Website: apple
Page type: account-dashboard
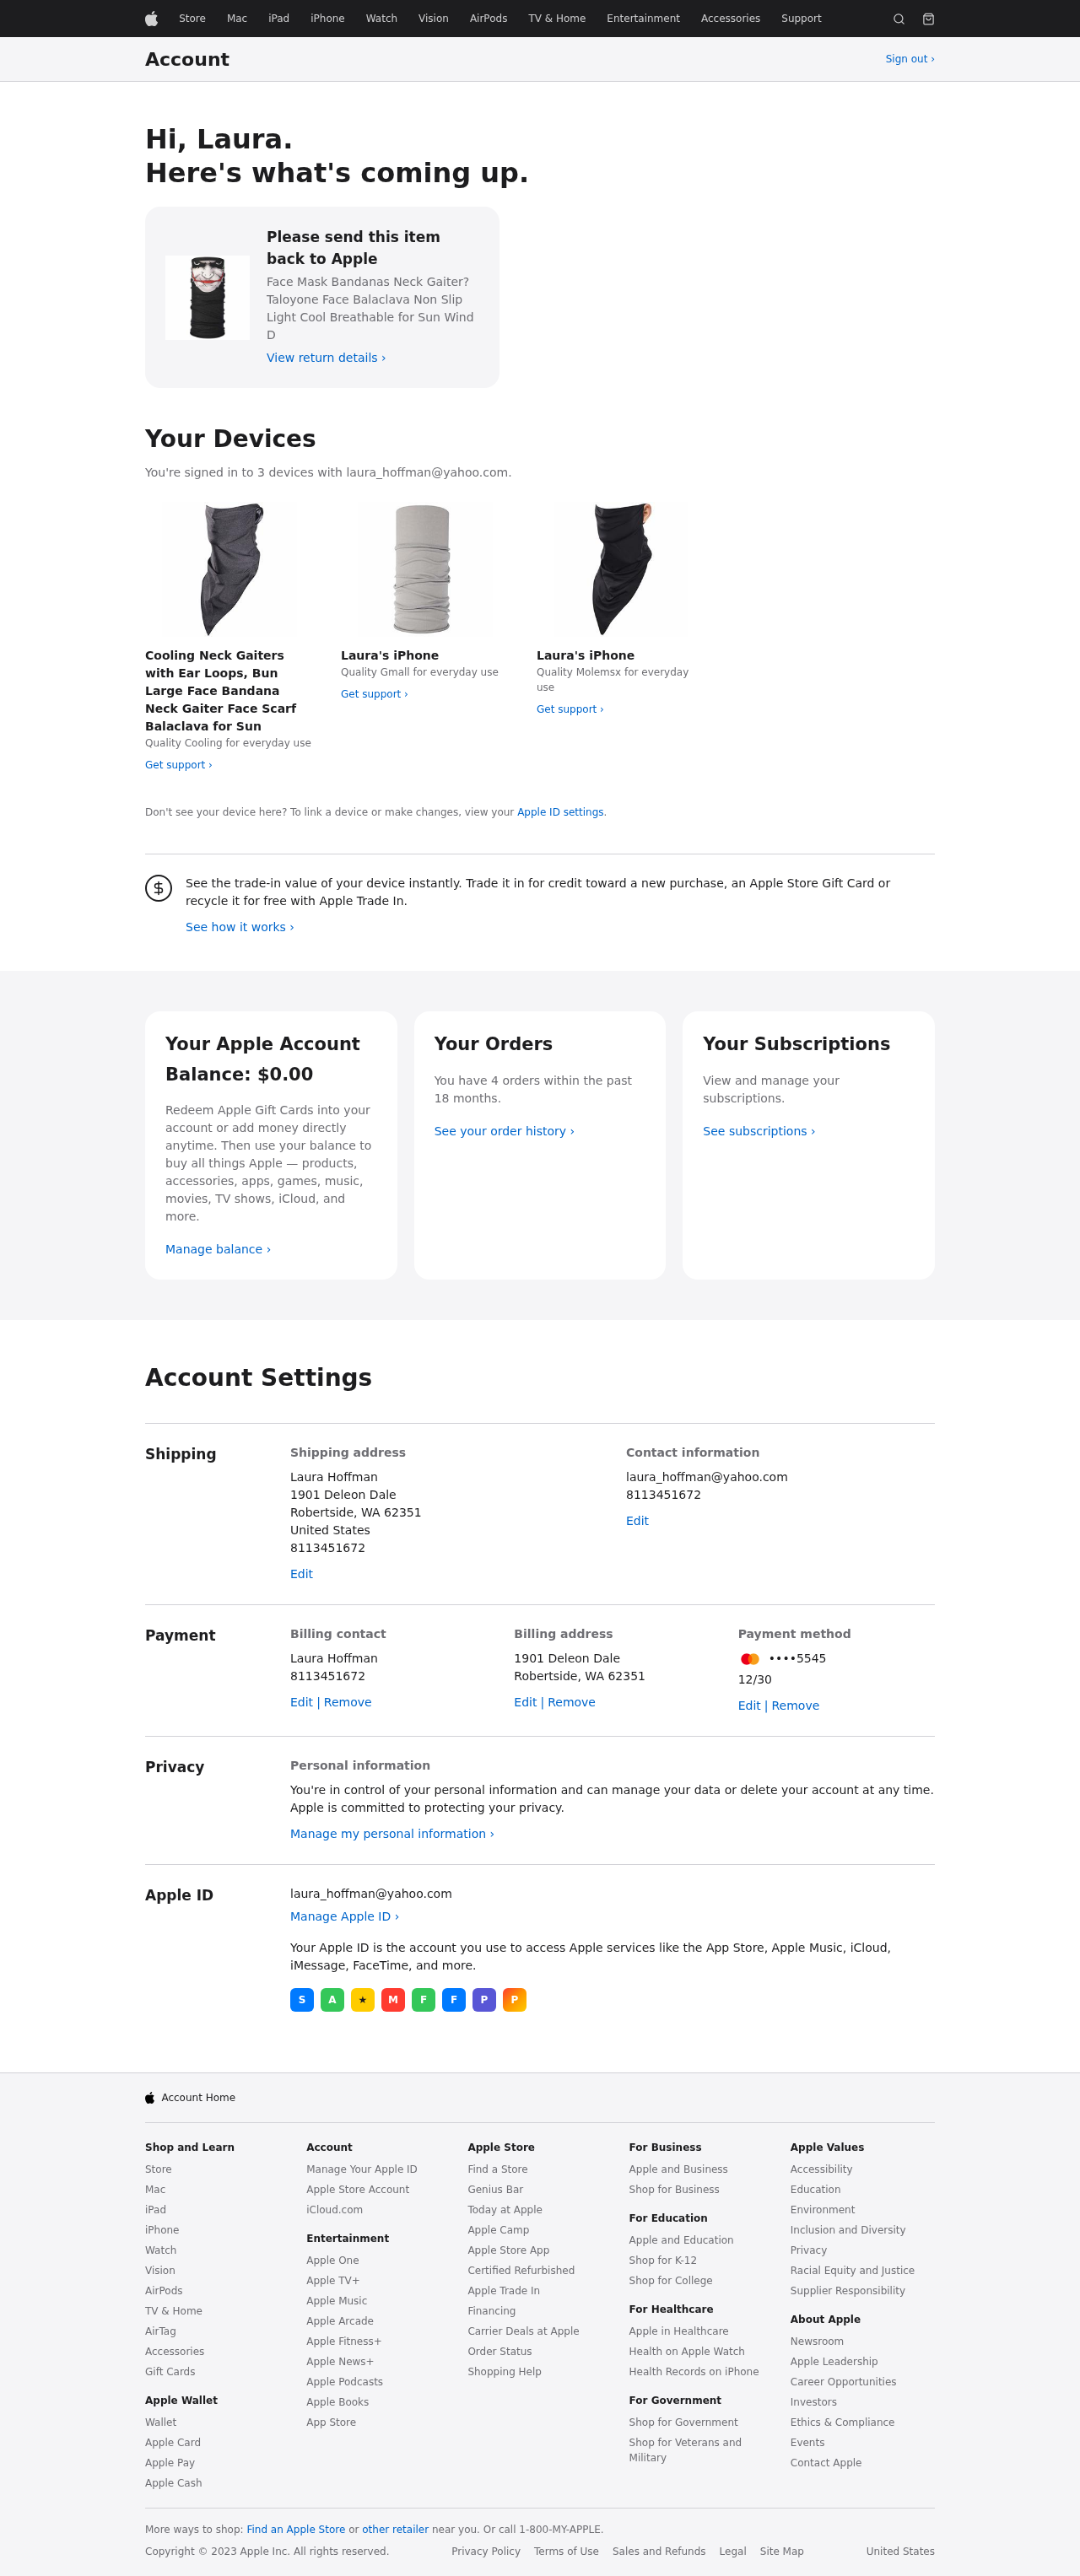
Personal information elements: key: PII_CITY_STATE_ZIP
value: Robertside, WA 62351
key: PII_EMAIL
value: laura_hoffman@yahoo.com
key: PII_FIRSTNAME
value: Laura
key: PII_FULLNAME
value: Laura Hoffman
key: PII_PHONE
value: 8113451672
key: PII_STREET
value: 1901 Deleon Dale
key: PII_EMAIL2
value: laura_hoffman@yahoo.com
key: PII_EMAIL3
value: laura_hoffman@yahoo.com
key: PII_PHONE_LINE
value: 1672
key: PII_PHONE_SUFFIX
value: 1672
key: PII_PHONE2
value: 8113451672
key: PII_PHONE3
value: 8113451672
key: PII_PHONE_NUMERIC
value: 8113451672
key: PII_PHONE_LINE_NUMERIC
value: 1672
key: PII_PHONE_SUFFIX_NUMERIC
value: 1672
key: PII_PHONE2_NUMERIC
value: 8113451672
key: PII_PHONE3_NUMERIC
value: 8113451672
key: PII_PHONE_DIGITS
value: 8113451672
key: PII_PHONE_LAST4
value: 1672
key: PII_LASTNAME
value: Hoffman
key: PII_FULLNAME2
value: Laura Hoffman
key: PII_FULLNAME3
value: Laura Hoffman
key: PII_FIRSTNAME2
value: Laura
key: PII_FIRSTNAME3
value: Laura
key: PII_LASTNAME2
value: Hoffman
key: PII_LASTNAME3
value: Hoffman
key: PII_FIRSTNAME_DERIVED
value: Laura
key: PII_LASTNAME_DERIVED
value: Hoffman
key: PII_FULLNAME_DERIVED
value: Laura Hoffman
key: PII_NAME_FULL_DERIVED
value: Laura Hoffman
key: PII_STREET2
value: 1901 Deleon Dale
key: PII_CITY_STATE_ZIP2
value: Robertside, WA 62351
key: PII_CARD_LAST4
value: ••••5545
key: PII_CARD_EXPIRY
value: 12/30
Product elements: key: PRODUCT1_NAME
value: Face Mask Bandanas Neck Gaiter?Taloyone Face Balaclava Non Slip Light Cool Breathable for Sun Wind D
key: PRODUCT2_DESC
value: Quality Cooling for everyday use
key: PRODUCT2_NAME
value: Cooling Neck Gaiters with Ear Loops, Bun Large Face Bandana Neck Gaiter Face Scarf Balaclava for Sun
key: PRODUCT3_DESC
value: Quality Gmall for everyday use
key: PRODUCT4_DESC
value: Quality Molemsx for everyday use
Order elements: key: ORDER_COUNT
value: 4
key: ORDER_HISTORY_MONTHS
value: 18
Other elements: key: NUM_DEVICES
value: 3
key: ACCOUNT_BALANCE
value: $0.00